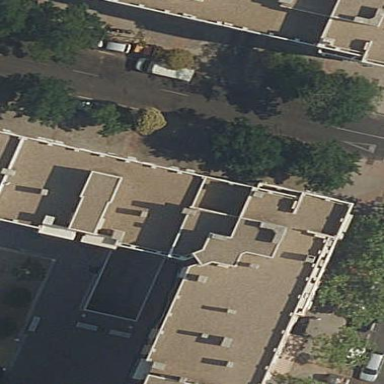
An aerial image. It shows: Image showing building with apartments.